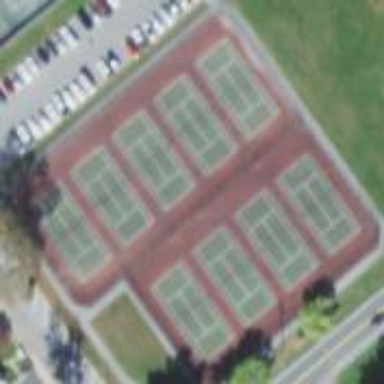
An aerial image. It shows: Tennis court on pitch.